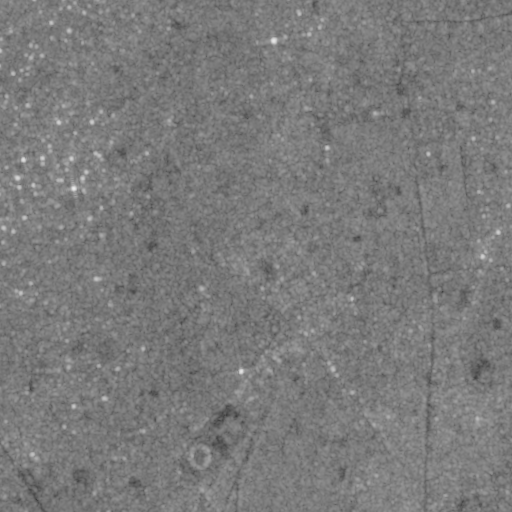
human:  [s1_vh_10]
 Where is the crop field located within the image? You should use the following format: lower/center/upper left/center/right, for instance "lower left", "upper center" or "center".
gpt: The crop field is located in the lower of the image.
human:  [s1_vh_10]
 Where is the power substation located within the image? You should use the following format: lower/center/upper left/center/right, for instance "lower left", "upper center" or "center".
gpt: The power substation is located in the lower center of the image.
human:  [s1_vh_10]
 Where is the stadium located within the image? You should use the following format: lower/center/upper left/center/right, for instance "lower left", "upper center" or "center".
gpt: The stadium is located in the lower center of the image.
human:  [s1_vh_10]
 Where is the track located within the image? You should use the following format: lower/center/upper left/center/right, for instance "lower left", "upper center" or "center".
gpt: The track is located in the upper center of the image.
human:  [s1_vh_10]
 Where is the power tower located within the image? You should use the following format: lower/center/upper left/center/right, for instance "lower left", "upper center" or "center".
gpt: There is no power tower in the image.

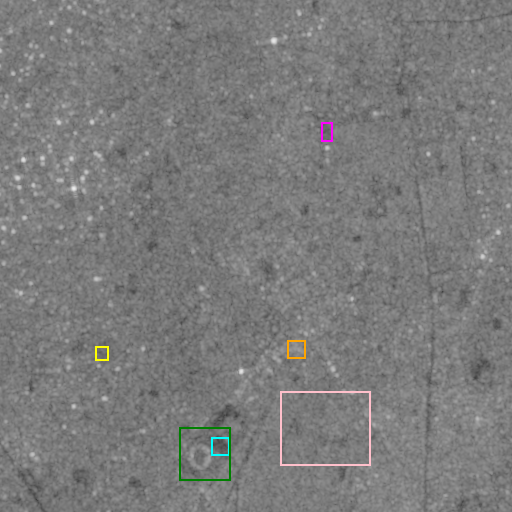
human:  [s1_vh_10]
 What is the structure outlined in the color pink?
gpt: The structure outlined in pink is a crop field.
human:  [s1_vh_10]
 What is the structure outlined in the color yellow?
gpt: The structure outlined in yellow is a park.
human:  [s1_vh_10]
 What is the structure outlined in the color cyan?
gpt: The structure outlined in cyan is a parking lot.
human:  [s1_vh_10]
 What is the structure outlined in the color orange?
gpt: The structure outlined in orange is a power substation.
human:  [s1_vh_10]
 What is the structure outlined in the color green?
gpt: The structure outlined in green is a stadium.
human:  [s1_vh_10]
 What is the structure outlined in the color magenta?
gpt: The structure outlined in magenta is a track.
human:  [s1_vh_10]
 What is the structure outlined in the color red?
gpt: There is no red outline.